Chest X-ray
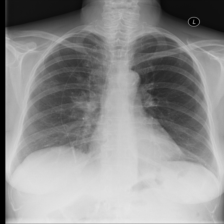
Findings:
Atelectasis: negative
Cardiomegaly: negative
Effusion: negative
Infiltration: positive
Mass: negative
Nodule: positive
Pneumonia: negative
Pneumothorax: negative
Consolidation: negative
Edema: negative
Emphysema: negative
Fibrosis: negative
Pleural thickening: negative
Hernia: negative